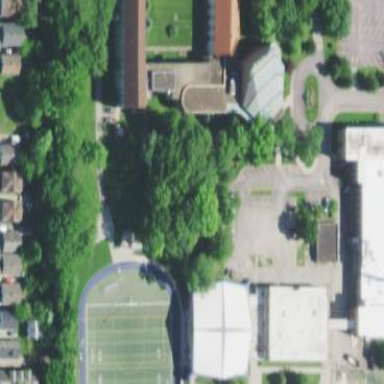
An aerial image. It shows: School building.